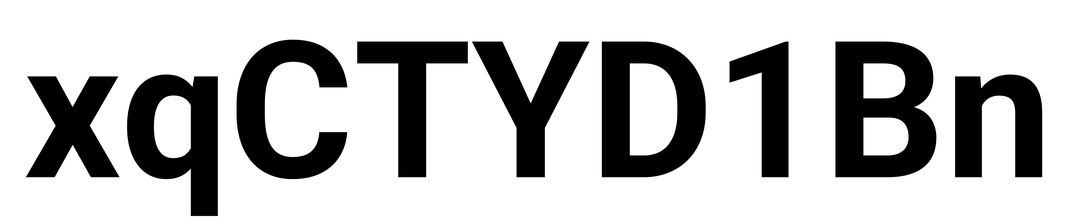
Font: Roboto_Bold